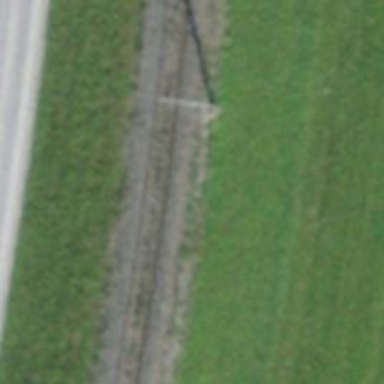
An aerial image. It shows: Single-track railway with electrified contact lines.